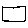
Label: square